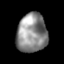
Tissue: lung
Cell type: T cells
Senescence score: 0.2185
Nuclear area (px): 1153
Mean DAPI intensity: 139.121